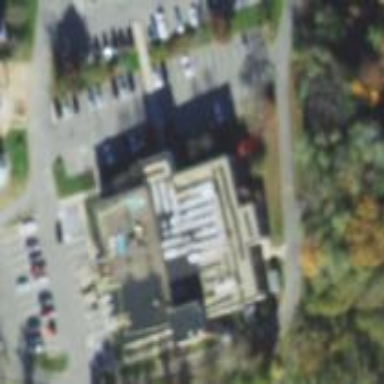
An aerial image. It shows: Office building.